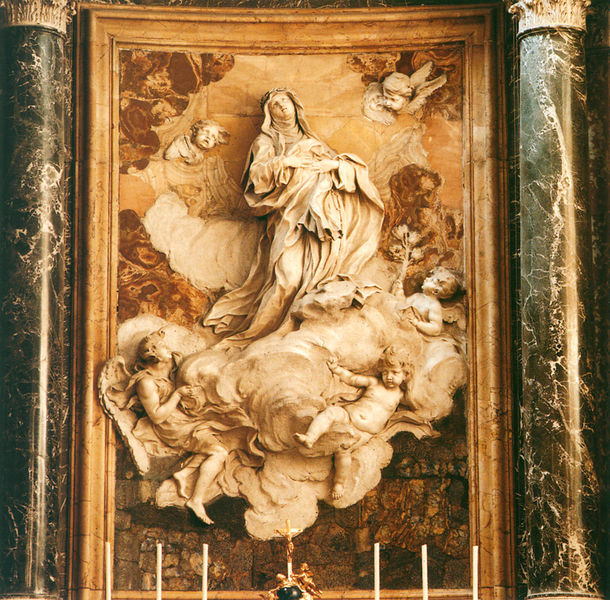
Titel: Verzückung der hl. Caterina da Siena
Künstler: Melchiorre Cafà
Institution: Rom, S. Caterina da Siena a Magnanapoli
Schlagwörter: baum, flügel, himmel, wolken, grün, ocker, braun, frau, marmor, säulen, weiss, wolke, beige, barock, falten, rahmen, kirche, gewand, gewänder, engel, putto, skulptur, relief, kerzen, nonne, altar, heilige, putten, maria, putti, himmelfahrt, hochrelief, releif